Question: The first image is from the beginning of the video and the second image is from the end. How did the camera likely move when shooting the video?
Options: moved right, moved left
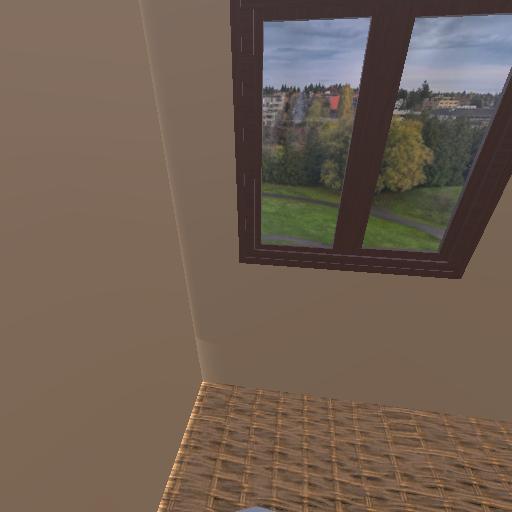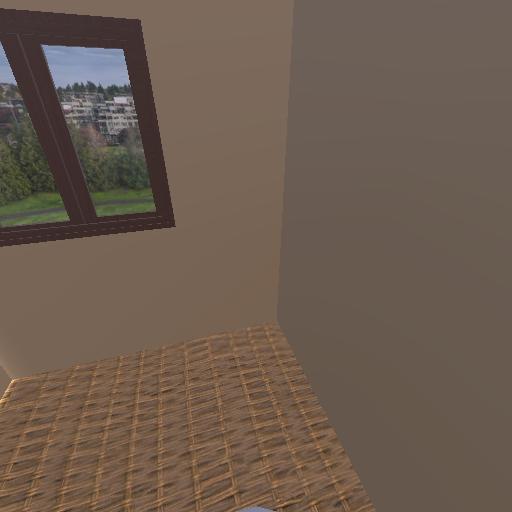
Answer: moved right